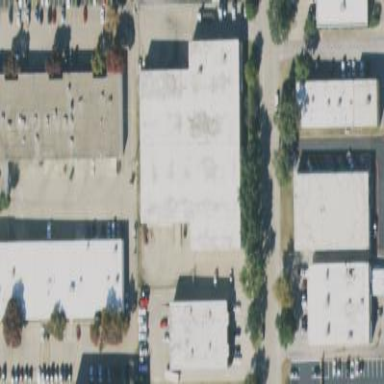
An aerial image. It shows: Warehouse building.